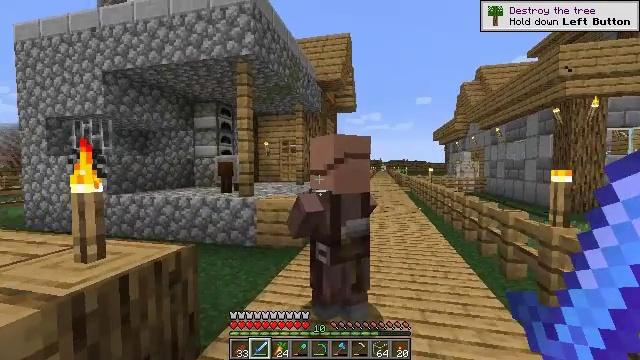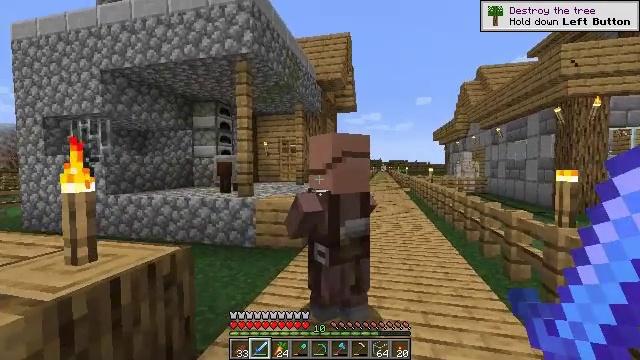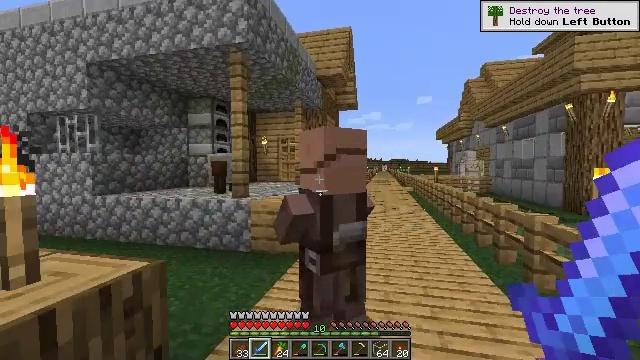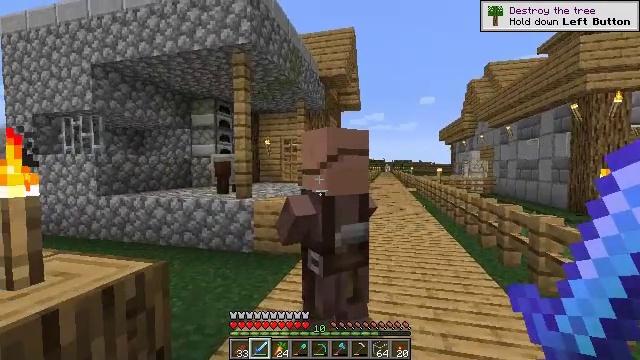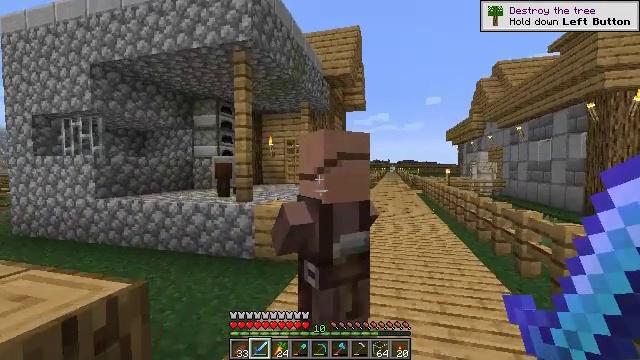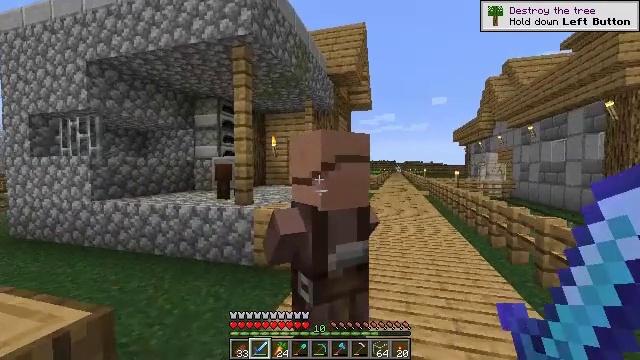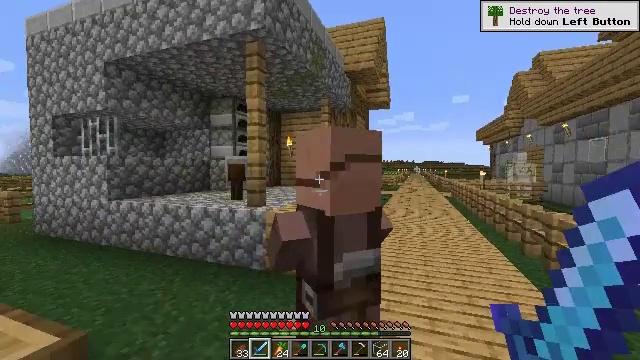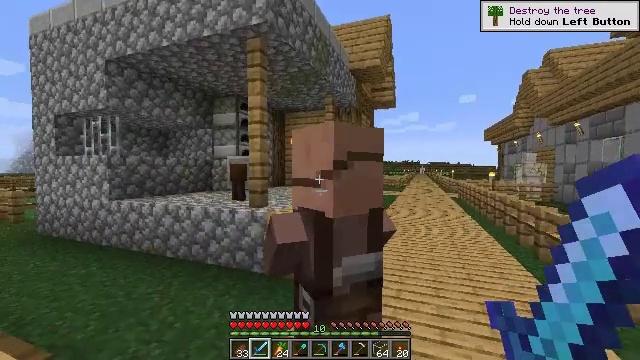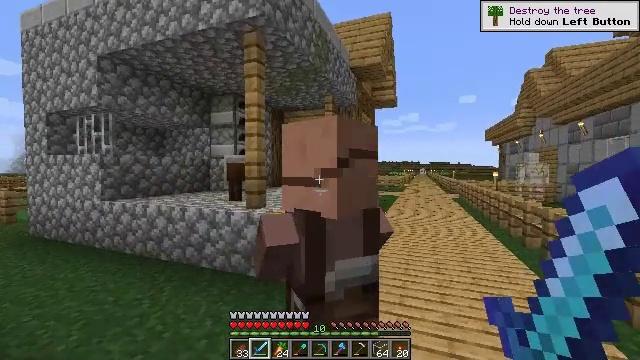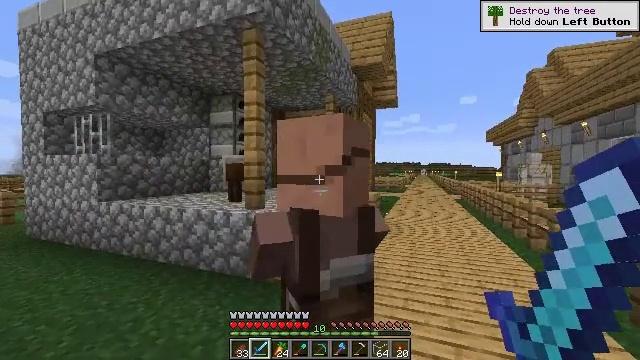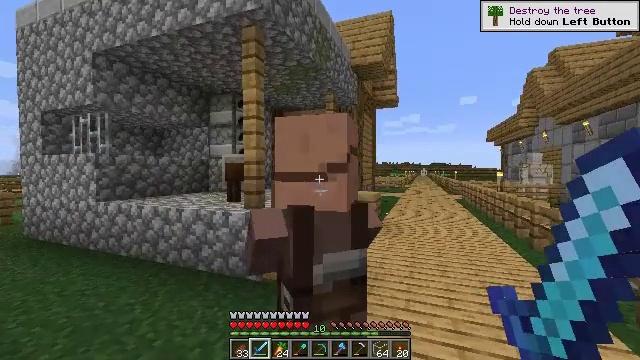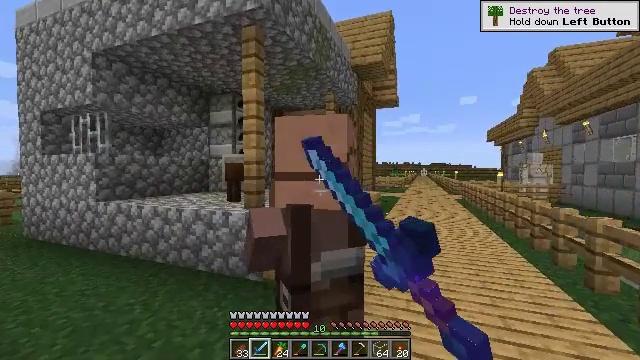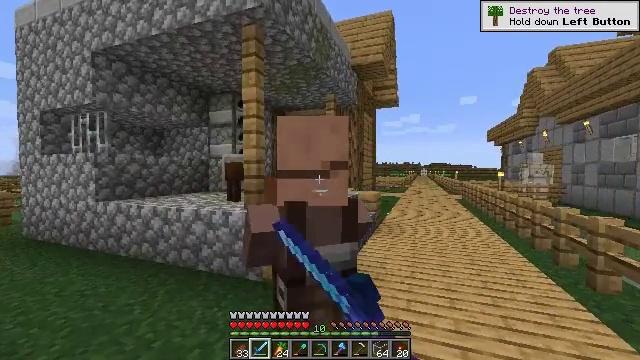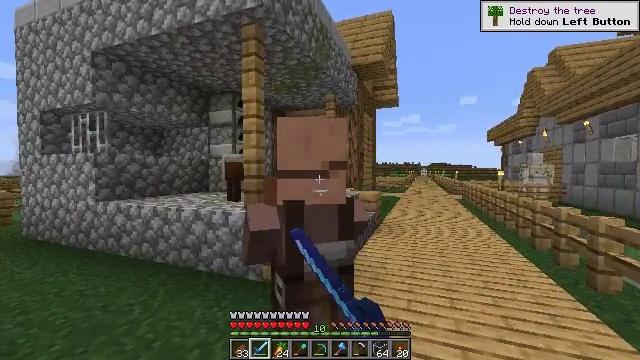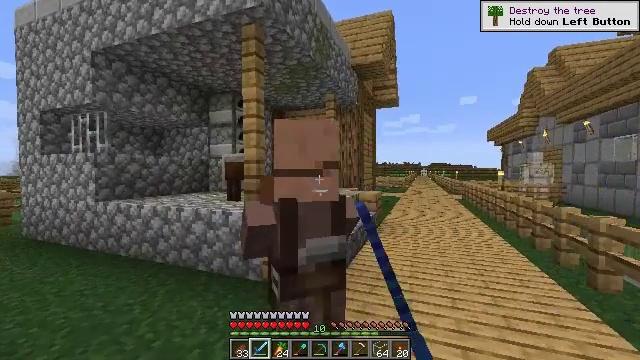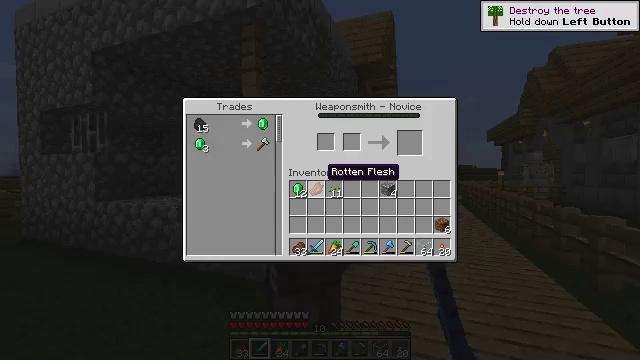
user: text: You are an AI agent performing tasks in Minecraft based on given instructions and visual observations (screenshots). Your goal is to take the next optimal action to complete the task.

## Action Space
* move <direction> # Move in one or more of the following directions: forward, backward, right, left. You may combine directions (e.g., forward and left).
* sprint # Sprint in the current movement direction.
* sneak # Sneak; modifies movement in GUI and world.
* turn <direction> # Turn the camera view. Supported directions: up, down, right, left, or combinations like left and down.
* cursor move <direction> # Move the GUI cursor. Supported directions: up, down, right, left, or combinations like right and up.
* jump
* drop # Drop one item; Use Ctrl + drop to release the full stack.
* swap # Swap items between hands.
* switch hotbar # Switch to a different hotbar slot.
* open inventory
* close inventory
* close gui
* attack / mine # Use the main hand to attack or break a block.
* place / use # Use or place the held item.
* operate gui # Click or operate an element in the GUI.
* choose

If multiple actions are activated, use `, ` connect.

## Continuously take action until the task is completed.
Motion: motion action
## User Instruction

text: craft item air
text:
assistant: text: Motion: move forward
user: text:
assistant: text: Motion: move forward
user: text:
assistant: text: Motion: move forward
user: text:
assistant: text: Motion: move forward, turn left
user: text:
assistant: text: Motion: move forward, turn left
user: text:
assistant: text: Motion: move forward, turn left
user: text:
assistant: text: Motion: move forward, turn left
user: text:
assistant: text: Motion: no_op
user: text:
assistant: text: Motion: no_op
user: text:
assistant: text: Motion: use / place
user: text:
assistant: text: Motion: use / place
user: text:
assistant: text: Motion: use / place
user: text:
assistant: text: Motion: no_op
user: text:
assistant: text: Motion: no_op
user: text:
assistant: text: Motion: open gui
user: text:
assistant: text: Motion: no_op
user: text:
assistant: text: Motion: no_op
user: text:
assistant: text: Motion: no_op
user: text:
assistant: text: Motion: no_op
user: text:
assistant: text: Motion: no_op
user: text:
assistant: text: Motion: no_op
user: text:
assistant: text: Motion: cursor move left and up
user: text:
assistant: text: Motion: cursor move left and up
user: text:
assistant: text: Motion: cursor move left and up
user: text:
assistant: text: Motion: cursor move left and up
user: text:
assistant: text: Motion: no_op
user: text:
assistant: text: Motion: no_op
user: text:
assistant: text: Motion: no_op
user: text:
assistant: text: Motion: no_op
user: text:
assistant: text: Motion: no_op